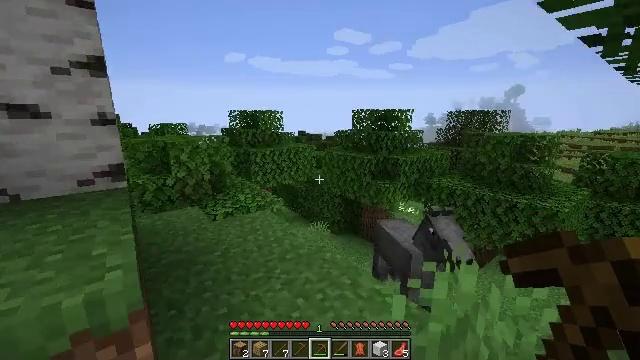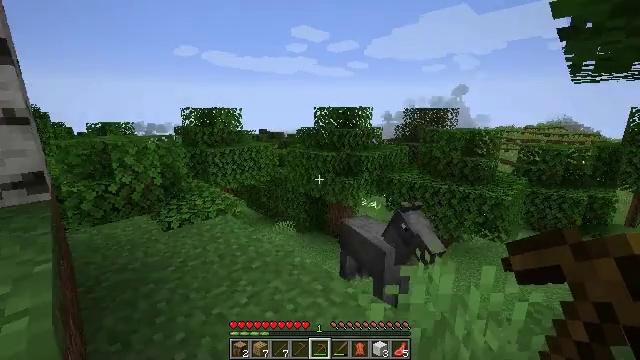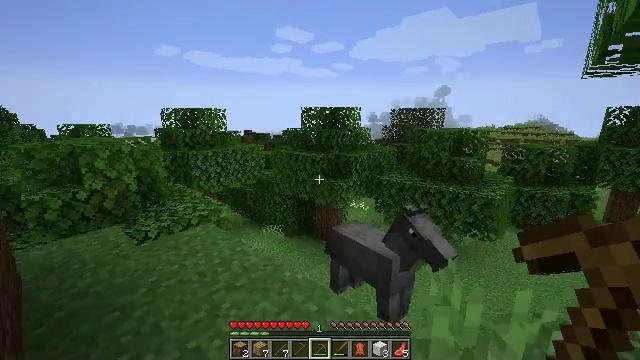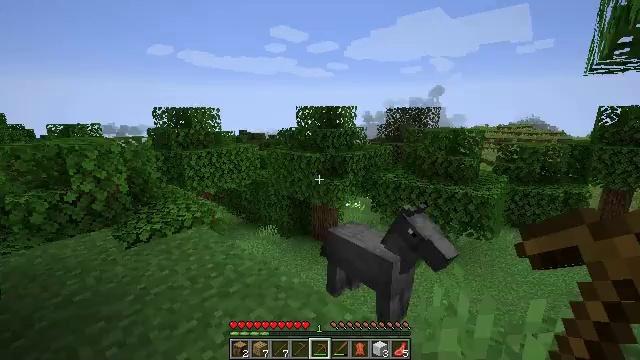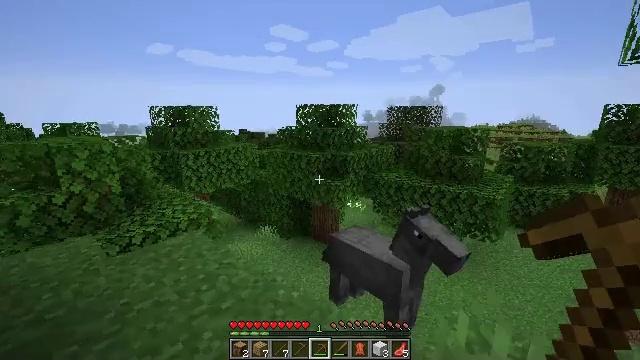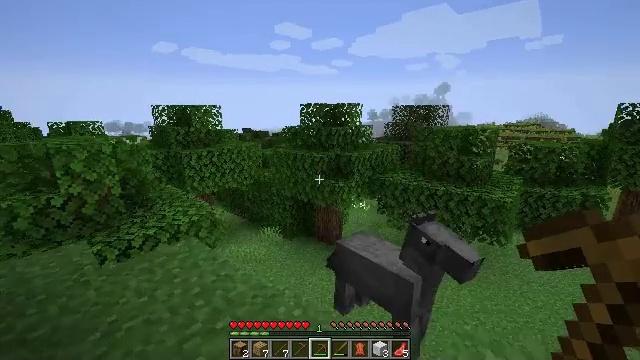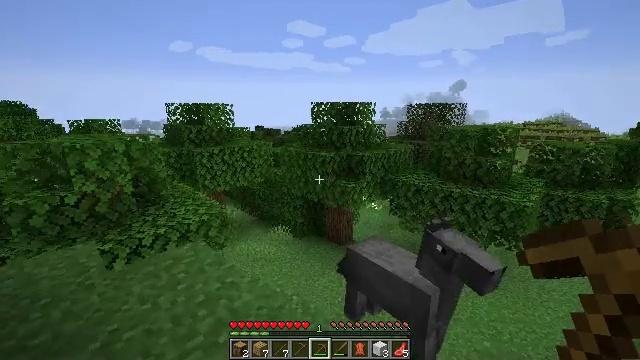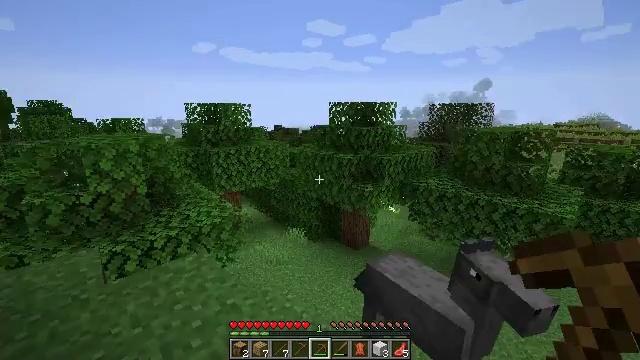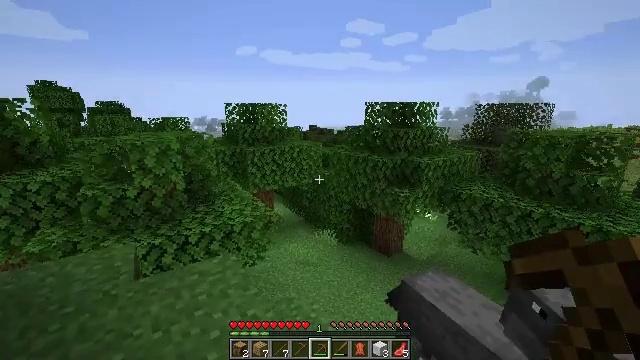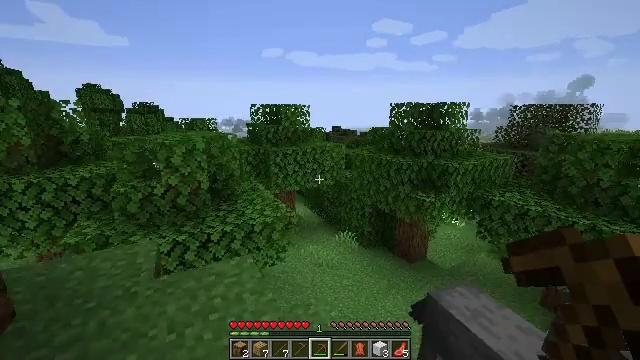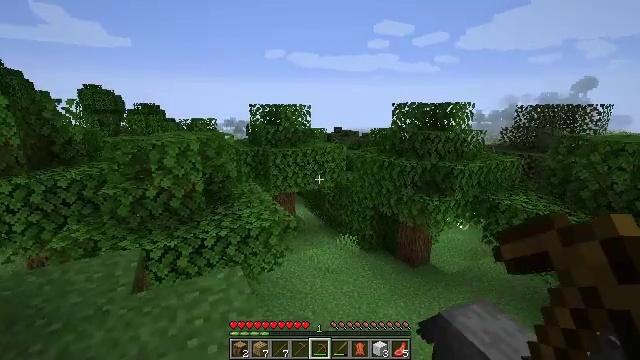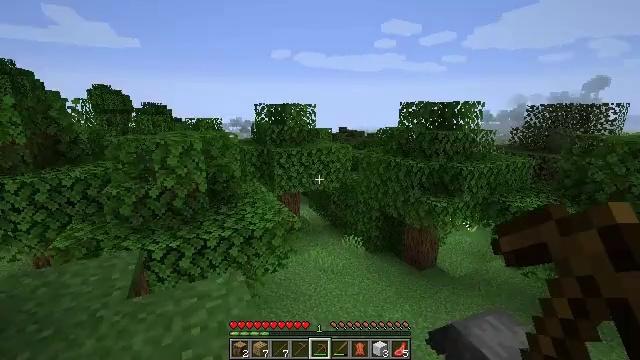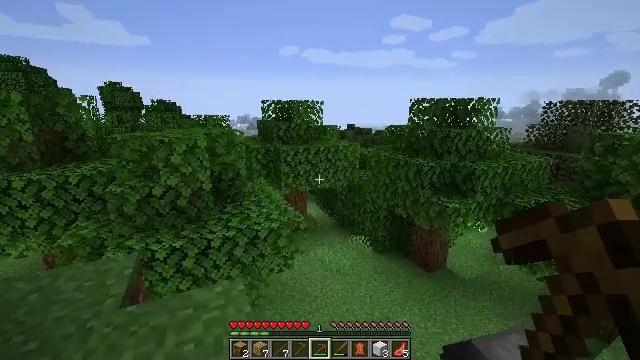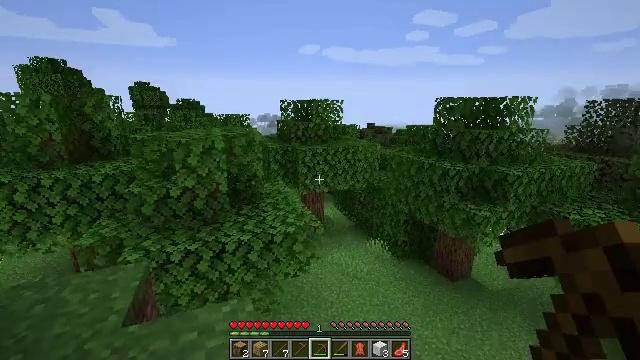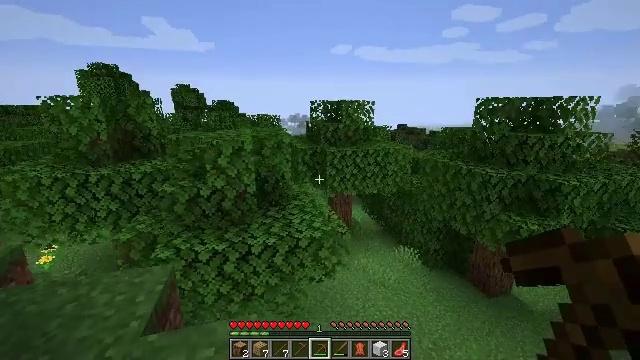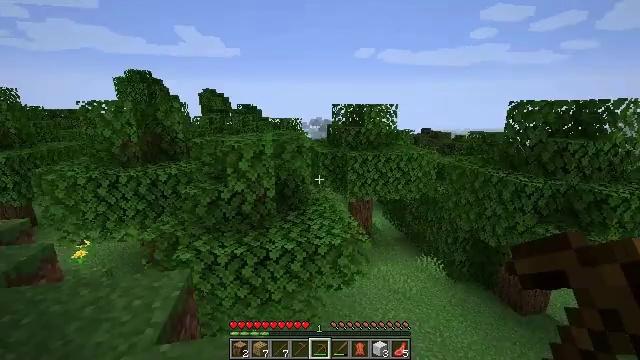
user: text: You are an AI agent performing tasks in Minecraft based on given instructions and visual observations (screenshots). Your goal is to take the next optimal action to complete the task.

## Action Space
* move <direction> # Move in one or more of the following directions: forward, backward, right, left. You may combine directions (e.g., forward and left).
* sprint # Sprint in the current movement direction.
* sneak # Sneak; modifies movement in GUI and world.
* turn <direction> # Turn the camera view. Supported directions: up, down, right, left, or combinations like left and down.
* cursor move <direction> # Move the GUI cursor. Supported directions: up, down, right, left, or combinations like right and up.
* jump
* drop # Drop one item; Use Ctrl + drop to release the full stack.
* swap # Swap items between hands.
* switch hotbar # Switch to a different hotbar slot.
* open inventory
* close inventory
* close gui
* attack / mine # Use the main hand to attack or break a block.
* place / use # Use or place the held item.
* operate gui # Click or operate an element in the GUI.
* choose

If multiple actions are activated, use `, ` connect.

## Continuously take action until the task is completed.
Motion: motion action
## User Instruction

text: Cut down the tree and harvest oak logs.
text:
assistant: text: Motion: move forward, turn right
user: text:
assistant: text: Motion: move forward, turn right
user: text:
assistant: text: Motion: move forward, turn right
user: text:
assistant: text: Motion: move forward
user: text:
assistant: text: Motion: move forward
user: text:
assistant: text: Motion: move forward, turn left
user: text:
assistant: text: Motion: move forward, turn left
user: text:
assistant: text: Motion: move forward, turn left
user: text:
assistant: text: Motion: move forward, turn left
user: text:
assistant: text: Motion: move forward
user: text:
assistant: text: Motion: move forward, turn left
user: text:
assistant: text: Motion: move forward, turn left
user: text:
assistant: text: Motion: move forward, turn left
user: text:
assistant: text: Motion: move forward, turn left
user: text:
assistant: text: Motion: move forward, turn left
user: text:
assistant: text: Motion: move forward, turn left
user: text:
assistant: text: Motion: move forward, turn left
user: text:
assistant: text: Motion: move forward, turn left and up
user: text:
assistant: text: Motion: move forward, turn left and up
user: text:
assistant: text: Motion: move forward, turn left and up
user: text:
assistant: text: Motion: move forward, turn left and up
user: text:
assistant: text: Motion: move forward, turn left
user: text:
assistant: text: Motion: move forward, turn left
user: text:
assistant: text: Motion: move forward, turn left
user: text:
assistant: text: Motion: move forward, turn left
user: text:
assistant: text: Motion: move forward, turn left
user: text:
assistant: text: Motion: move forward
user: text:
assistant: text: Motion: move forward, turn left
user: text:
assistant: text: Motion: move forward
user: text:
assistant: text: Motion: move forward, turn left